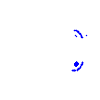
Particle: pion